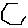
Label: hexagon